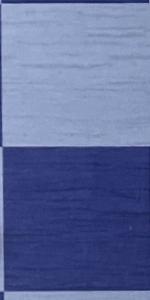
Label: Empty